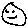
Label: smiley face